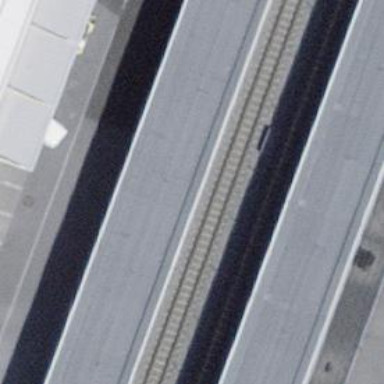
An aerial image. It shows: Stop position for public transport on the railway.